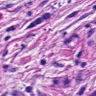
Metastatic tissue present: yes